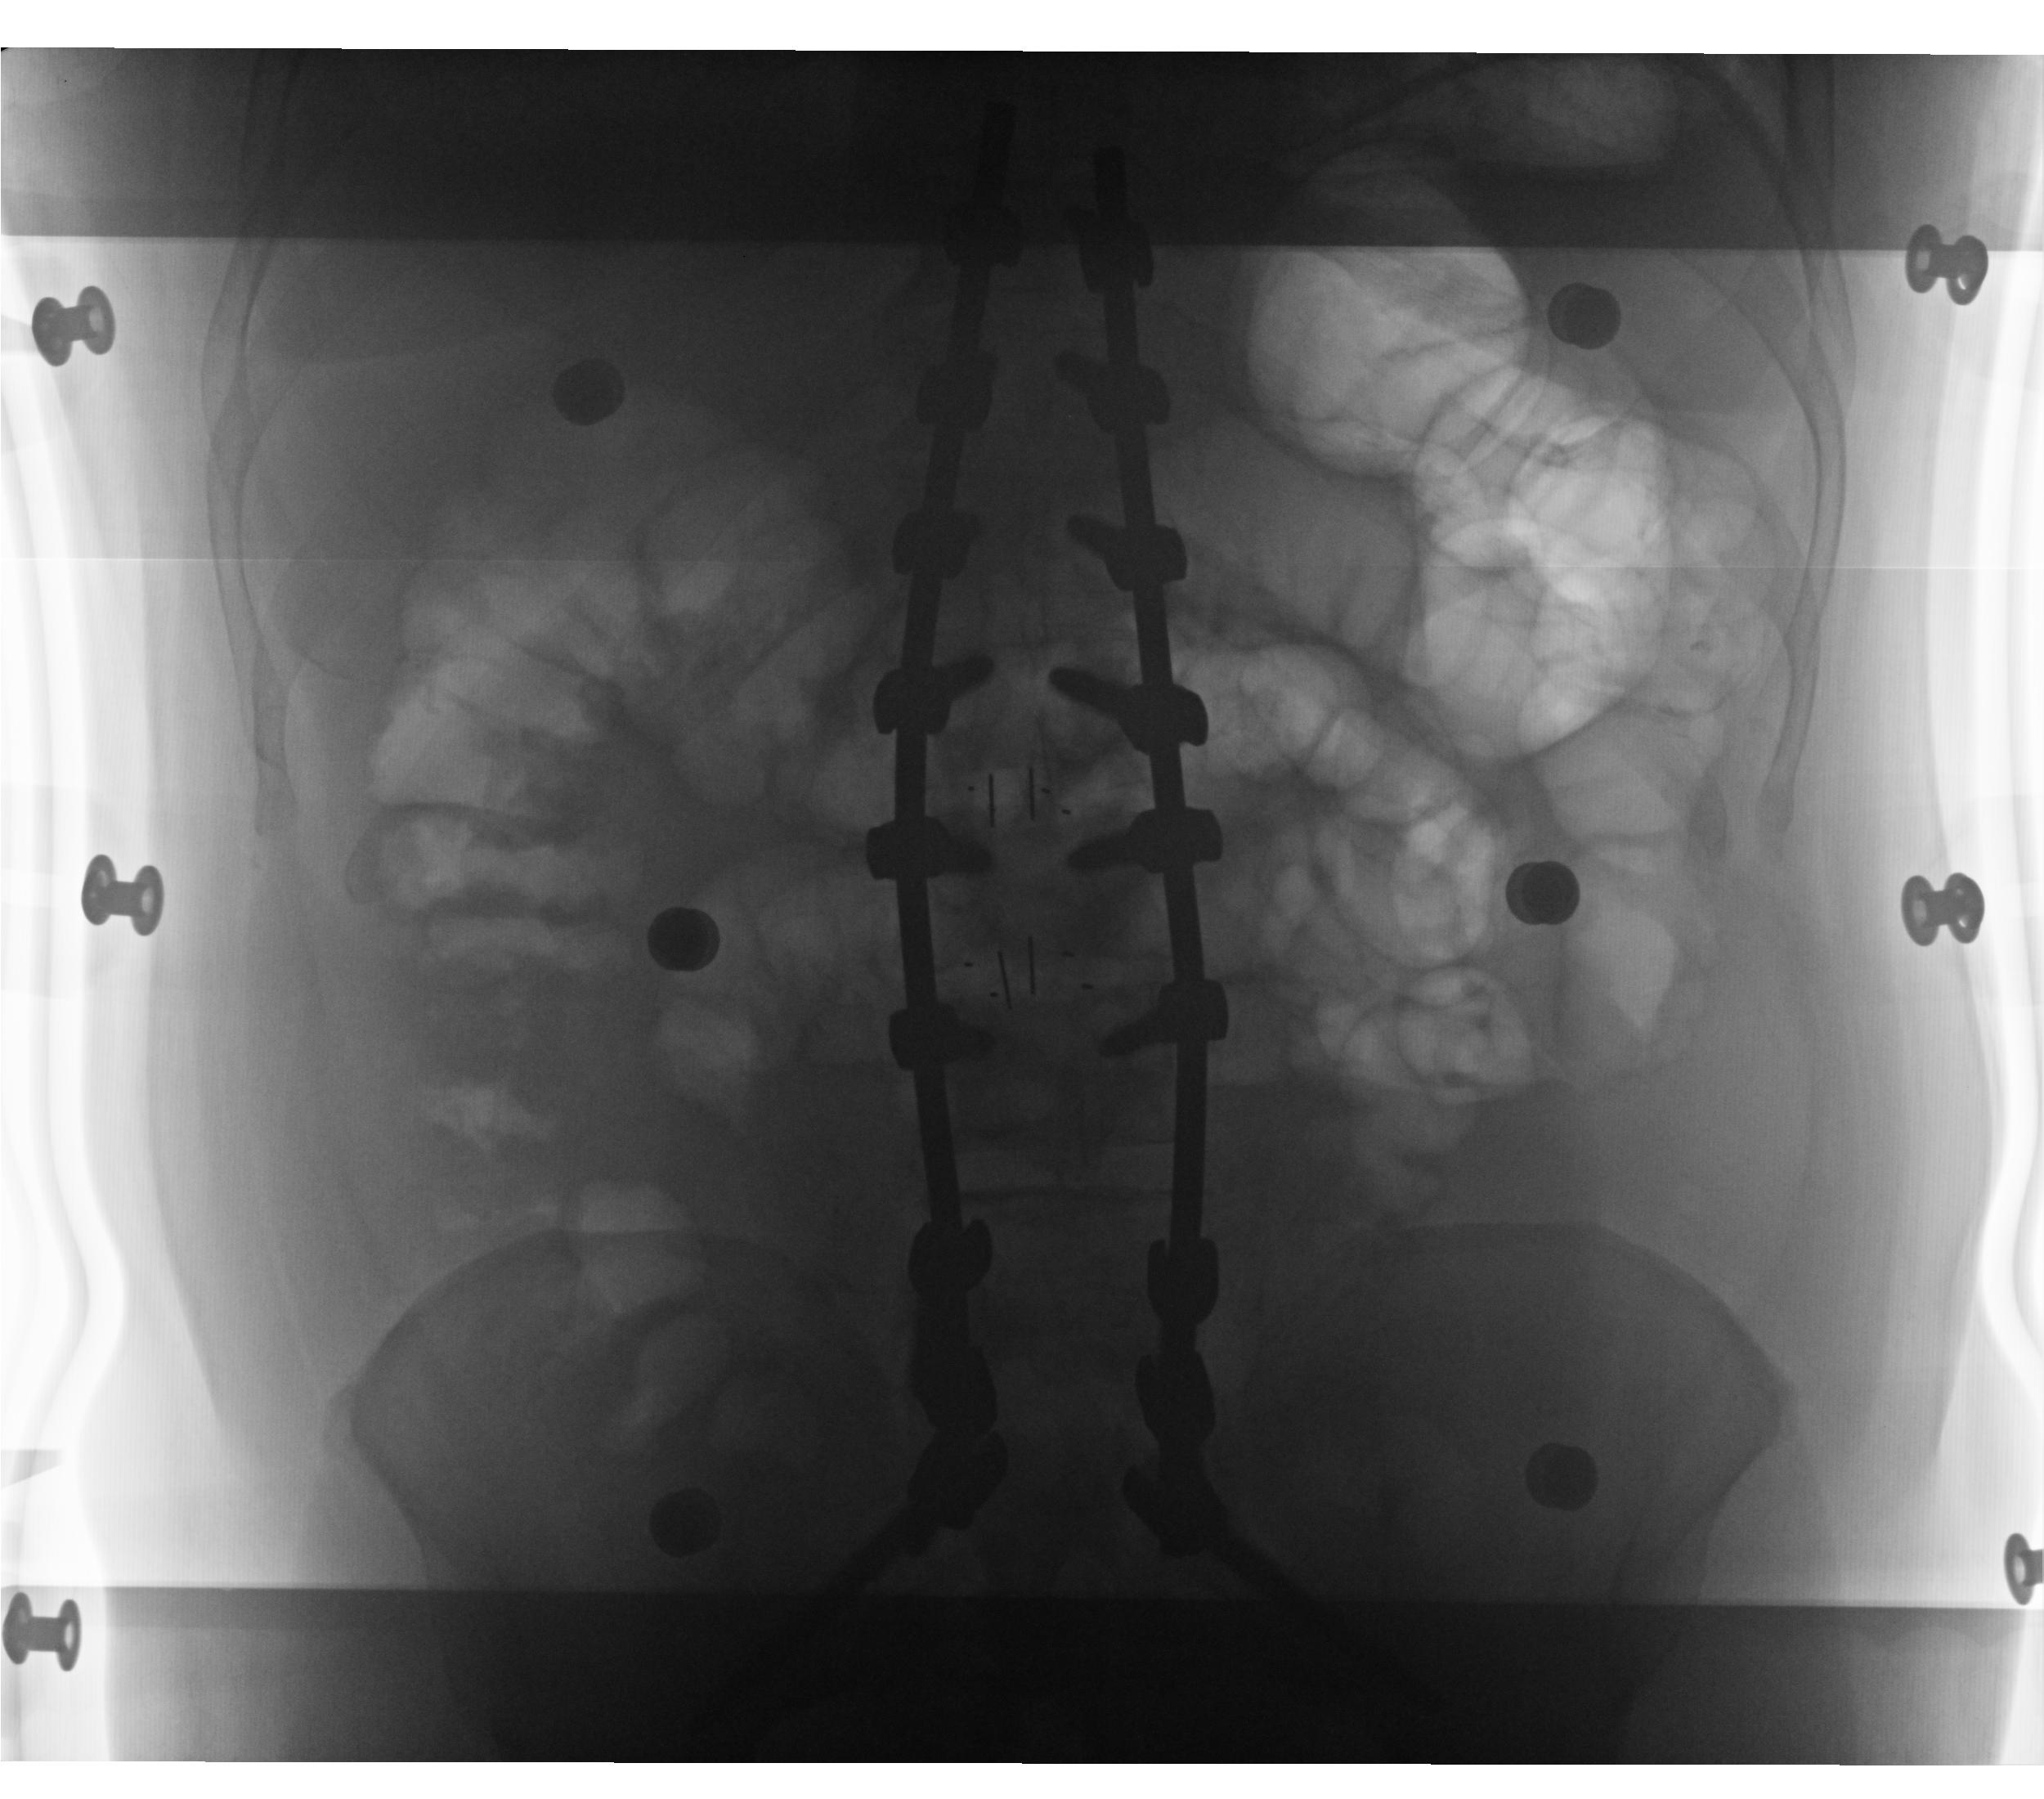
View: PA
Implant manufacturer: medtronic solera